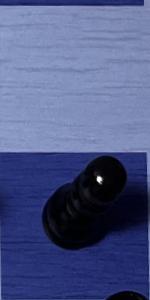
Label: Pawn_Black